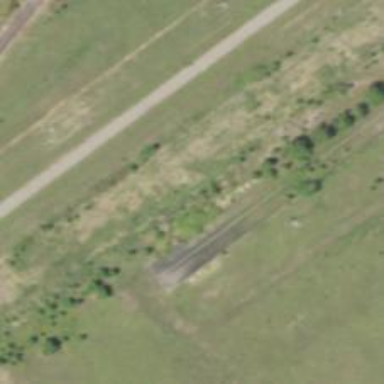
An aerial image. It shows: Abandoned railway spur.